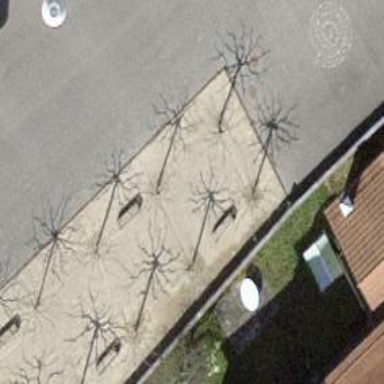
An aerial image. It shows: Bench.